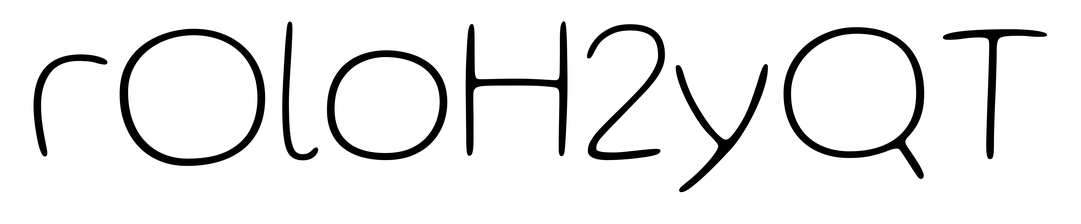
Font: Gluten_Thin